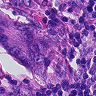
Metastatic tissue present: yes